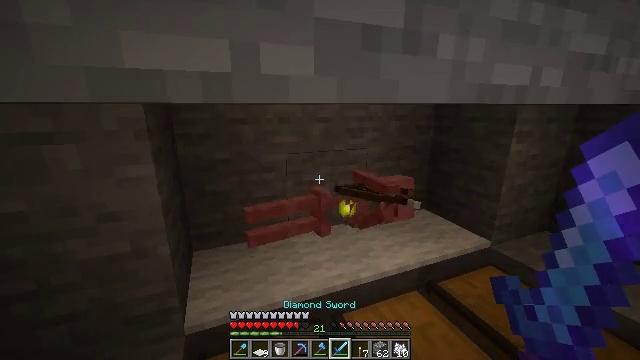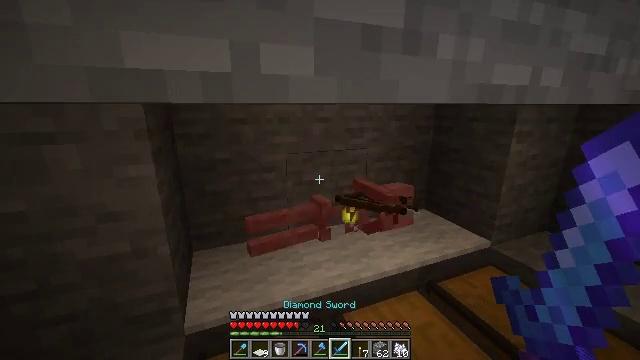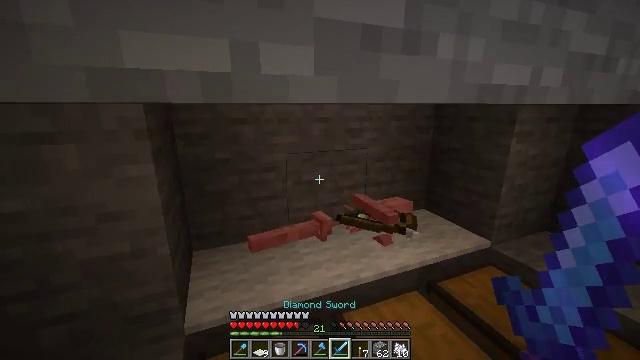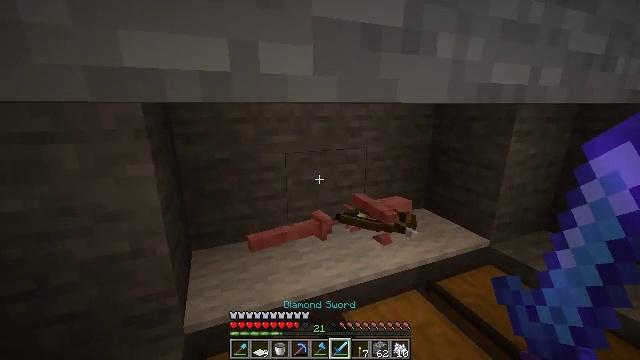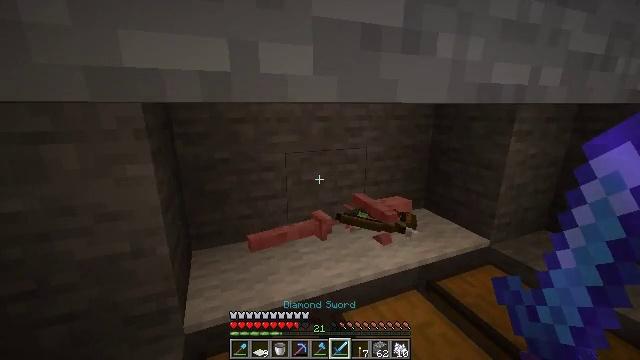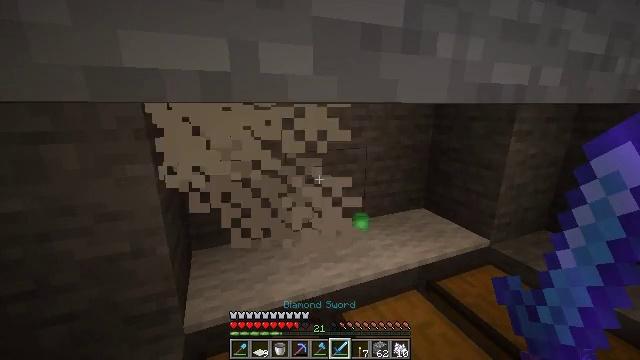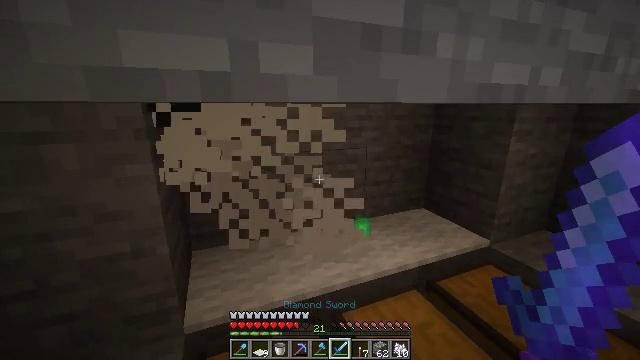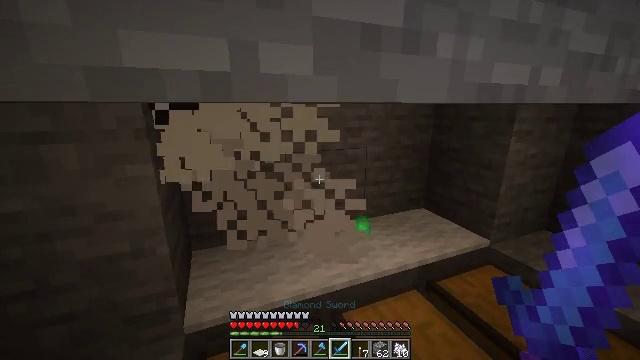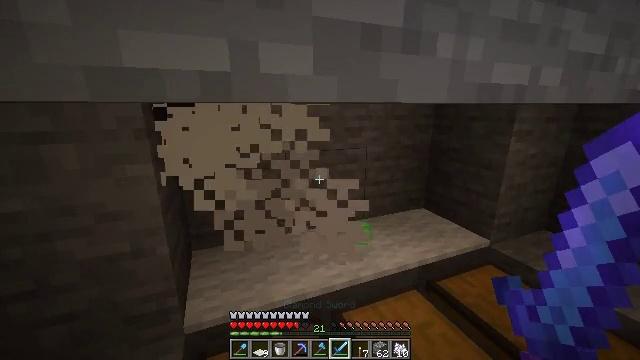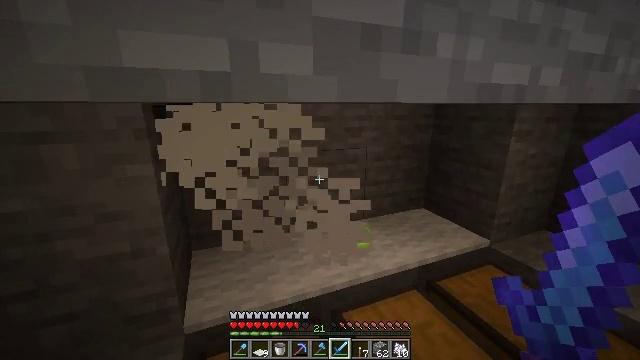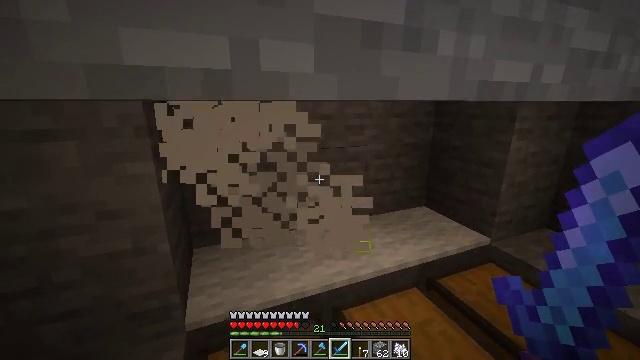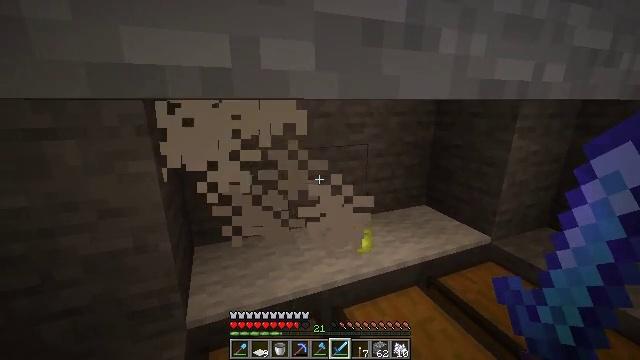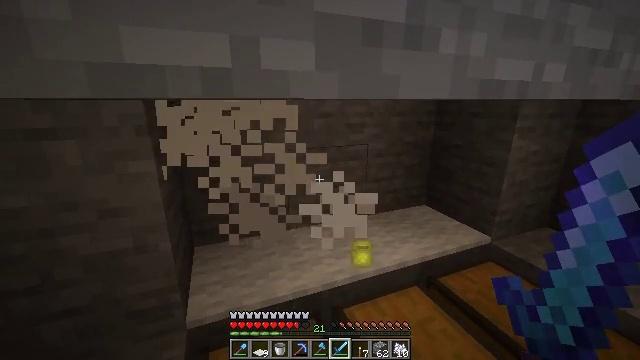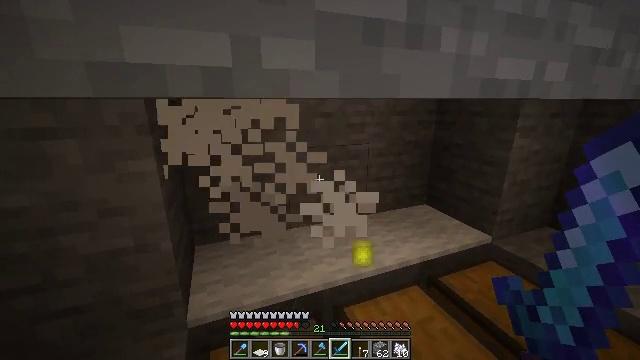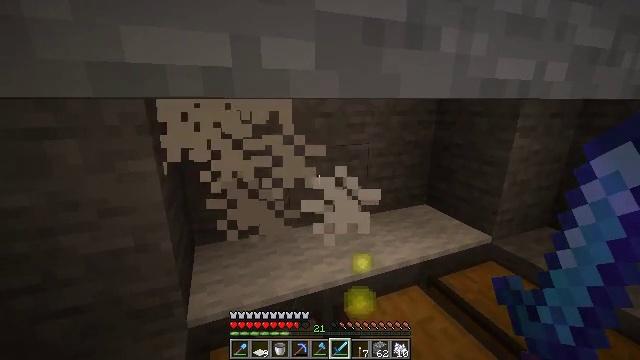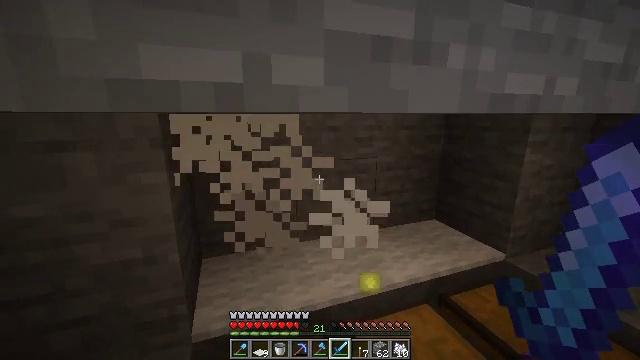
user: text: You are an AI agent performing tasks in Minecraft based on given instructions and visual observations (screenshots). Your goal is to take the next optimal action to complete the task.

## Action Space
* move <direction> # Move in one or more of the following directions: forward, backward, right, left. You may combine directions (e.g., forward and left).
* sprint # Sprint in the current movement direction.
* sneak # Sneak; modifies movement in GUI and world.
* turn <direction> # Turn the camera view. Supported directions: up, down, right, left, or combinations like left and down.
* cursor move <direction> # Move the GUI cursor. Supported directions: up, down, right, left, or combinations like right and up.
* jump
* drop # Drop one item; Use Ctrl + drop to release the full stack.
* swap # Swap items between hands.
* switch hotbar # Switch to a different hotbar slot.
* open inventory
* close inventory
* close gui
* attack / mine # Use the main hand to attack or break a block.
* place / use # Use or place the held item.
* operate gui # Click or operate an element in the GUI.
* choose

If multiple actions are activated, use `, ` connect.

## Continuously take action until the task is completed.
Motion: motion action
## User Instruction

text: Kill mobs.
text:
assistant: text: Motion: no_op
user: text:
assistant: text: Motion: no_op
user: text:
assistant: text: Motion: no_op
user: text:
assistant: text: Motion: no_op
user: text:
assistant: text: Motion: no_op
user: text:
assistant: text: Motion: no_op
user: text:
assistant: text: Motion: no_op
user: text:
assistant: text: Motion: no_op
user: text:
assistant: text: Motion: no_op
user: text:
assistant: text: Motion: no_op
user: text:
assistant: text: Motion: no_op
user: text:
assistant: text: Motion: no_op
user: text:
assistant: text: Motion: no_op
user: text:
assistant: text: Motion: no_op
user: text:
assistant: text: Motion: turn left and up
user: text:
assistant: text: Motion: turn left and up
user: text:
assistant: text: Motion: turn left and up
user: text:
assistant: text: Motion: turn up
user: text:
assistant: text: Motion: no_op
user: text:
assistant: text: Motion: no_op
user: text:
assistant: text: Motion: no_op
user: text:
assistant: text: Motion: no_op
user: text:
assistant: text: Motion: turn left and up
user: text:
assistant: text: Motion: turn left and up
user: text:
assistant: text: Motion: turn left and up
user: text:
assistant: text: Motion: no_op
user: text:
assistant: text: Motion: no_op
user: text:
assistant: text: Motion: no_op
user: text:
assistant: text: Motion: no_op
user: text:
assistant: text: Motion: no_op